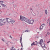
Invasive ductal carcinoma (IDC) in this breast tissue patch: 1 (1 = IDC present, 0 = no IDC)